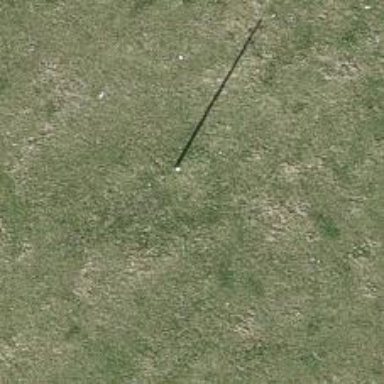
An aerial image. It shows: Power pole.